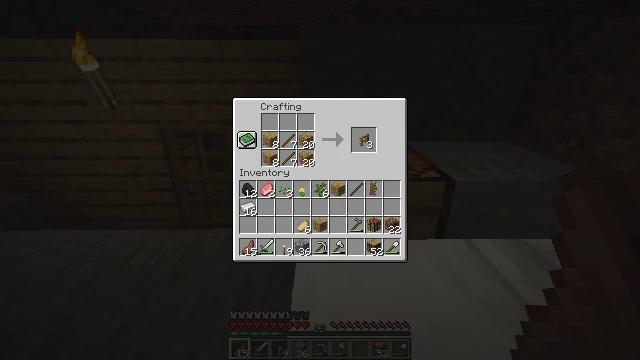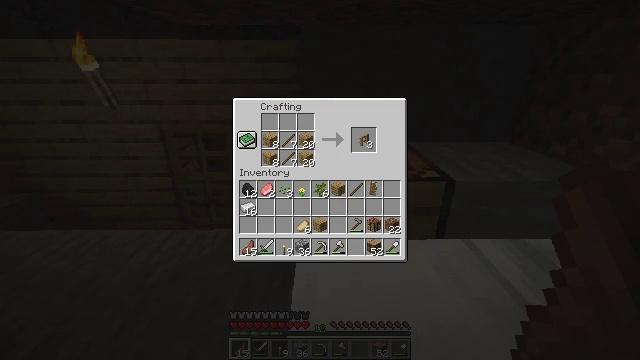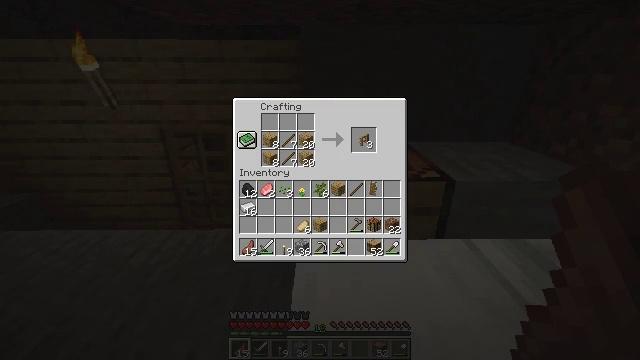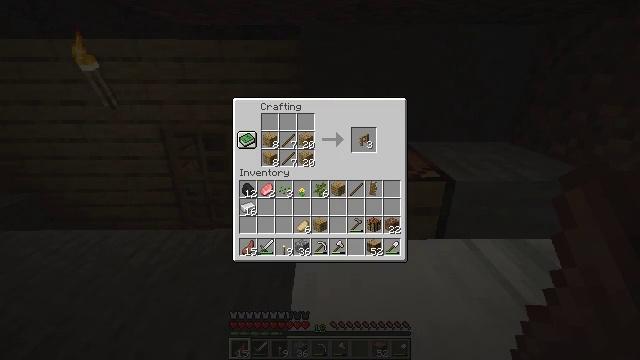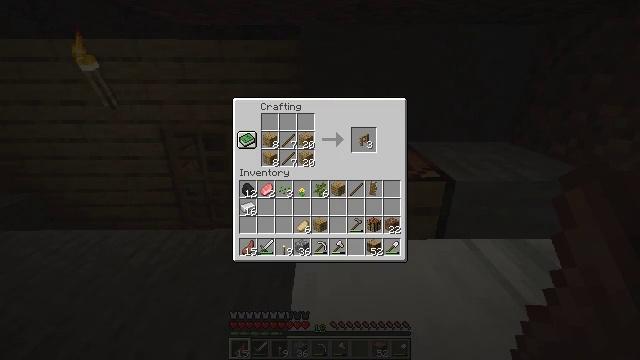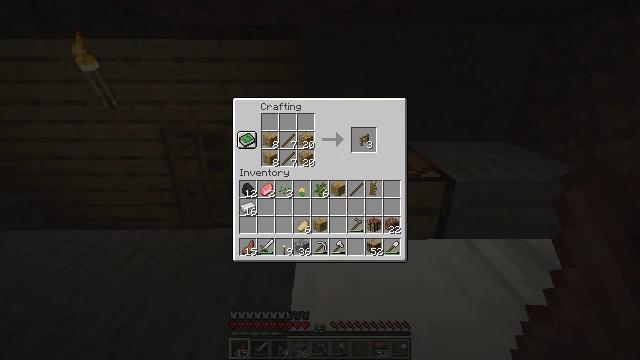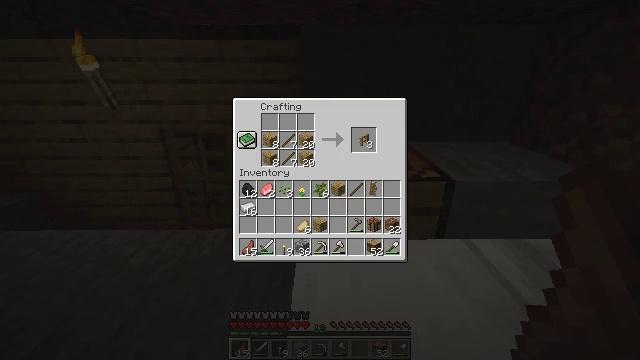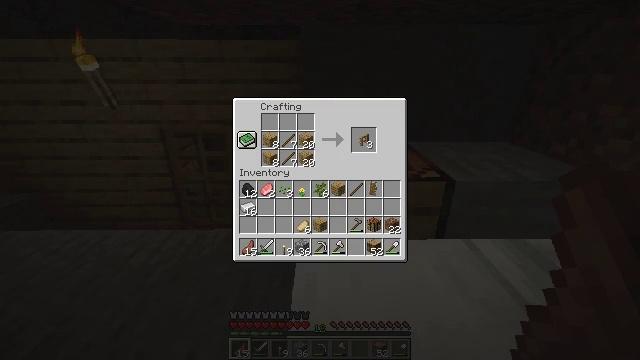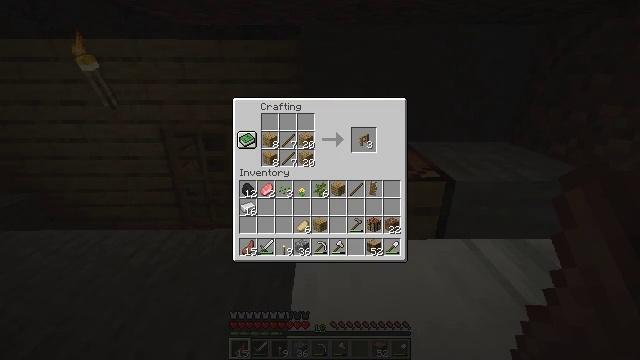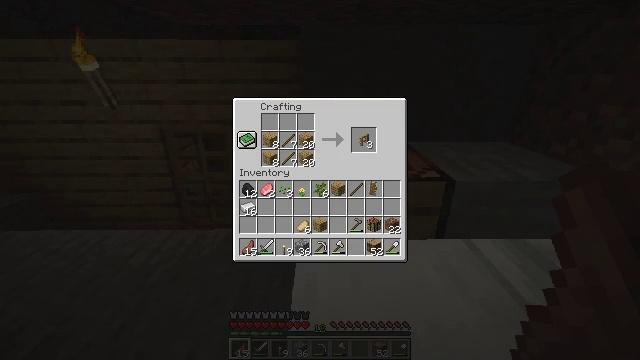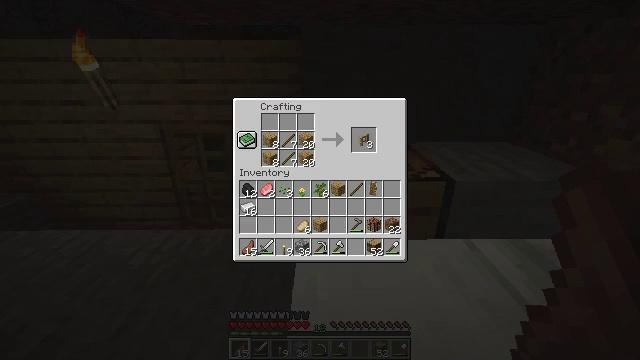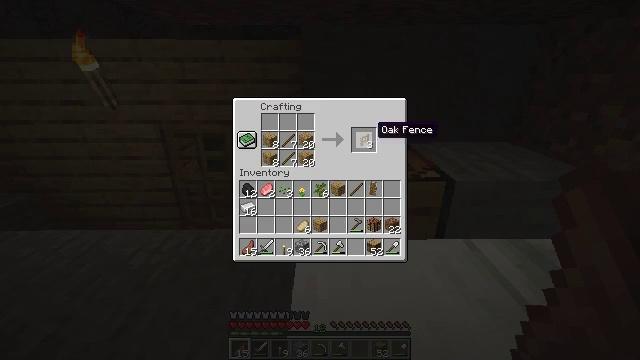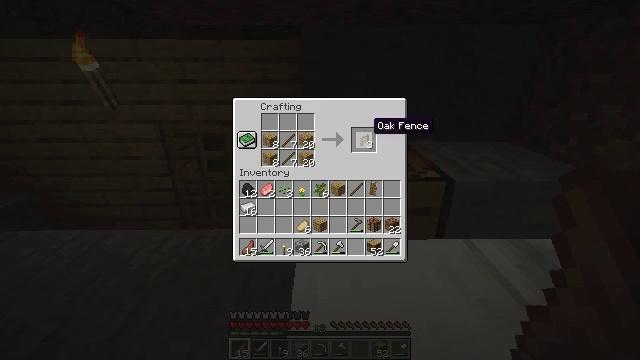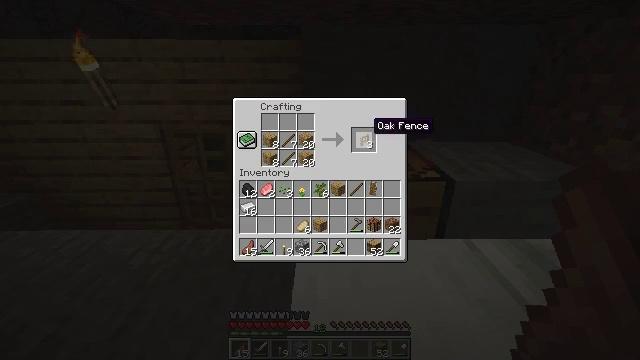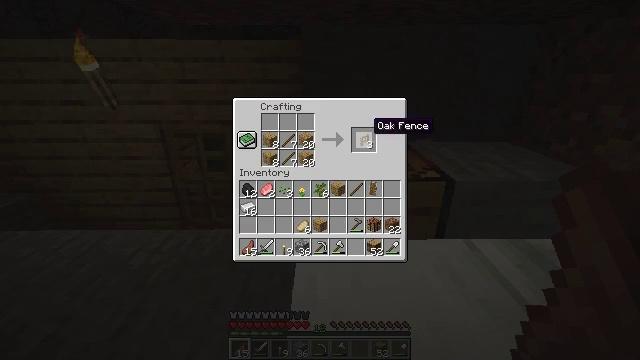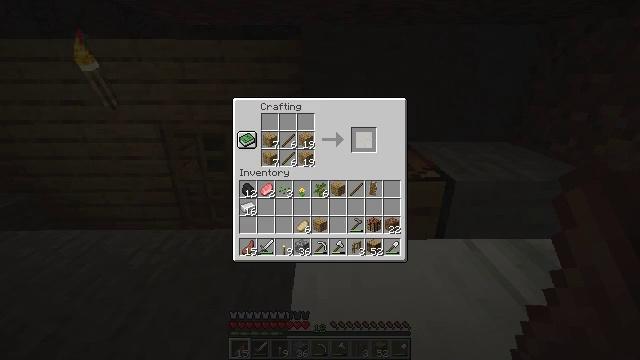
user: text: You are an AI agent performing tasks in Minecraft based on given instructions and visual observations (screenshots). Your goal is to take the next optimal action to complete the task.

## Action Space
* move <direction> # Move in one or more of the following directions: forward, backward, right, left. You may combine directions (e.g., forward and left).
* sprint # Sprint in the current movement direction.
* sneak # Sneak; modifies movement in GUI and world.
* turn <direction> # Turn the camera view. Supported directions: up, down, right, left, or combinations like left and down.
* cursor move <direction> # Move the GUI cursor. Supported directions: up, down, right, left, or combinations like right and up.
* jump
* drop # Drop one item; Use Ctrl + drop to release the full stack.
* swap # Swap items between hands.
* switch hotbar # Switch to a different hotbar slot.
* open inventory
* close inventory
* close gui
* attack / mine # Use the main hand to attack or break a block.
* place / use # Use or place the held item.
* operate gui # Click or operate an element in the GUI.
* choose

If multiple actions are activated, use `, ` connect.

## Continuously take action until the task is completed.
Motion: motion action
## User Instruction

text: Craft an oak fence using planks and sticks.
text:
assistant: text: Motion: no_op
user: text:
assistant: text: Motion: no_op
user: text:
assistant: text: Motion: no_op
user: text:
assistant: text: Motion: no_op
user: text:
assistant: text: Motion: no_op
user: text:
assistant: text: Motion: no_op
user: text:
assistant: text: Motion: no_op
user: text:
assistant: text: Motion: no_op
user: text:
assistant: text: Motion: sneak
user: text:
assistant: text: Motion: sneak
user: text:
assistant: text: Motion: sneak
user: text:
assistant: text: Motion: sneak
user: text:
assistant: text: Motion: sneak
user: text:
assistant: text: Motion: sneak
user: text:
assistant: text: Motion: sneak, operate gui
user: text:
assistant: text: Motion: sneak, operate gui
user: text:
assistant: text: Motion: sneak, operate gui
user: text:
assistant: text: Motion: sneak
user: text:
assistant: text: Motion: sneak
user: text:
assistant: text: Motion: sneak